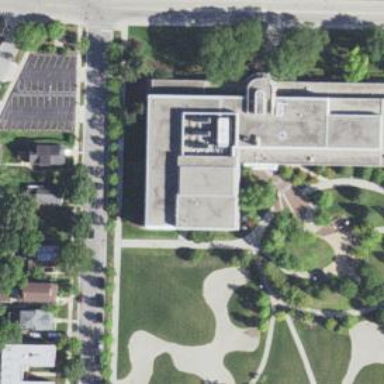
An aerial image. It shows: Office building.